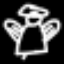
Label: angel